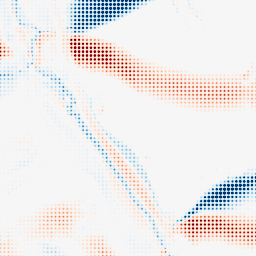
Category: morphological
Decomposition family: morphological_ellipse
Decomposition parameters: operation: average
width: 50
height: 10
Upsampling method: sinc_hamming
Upsampling parameters: scale: 8
kernel_size: 4
Upsampling scale: 8